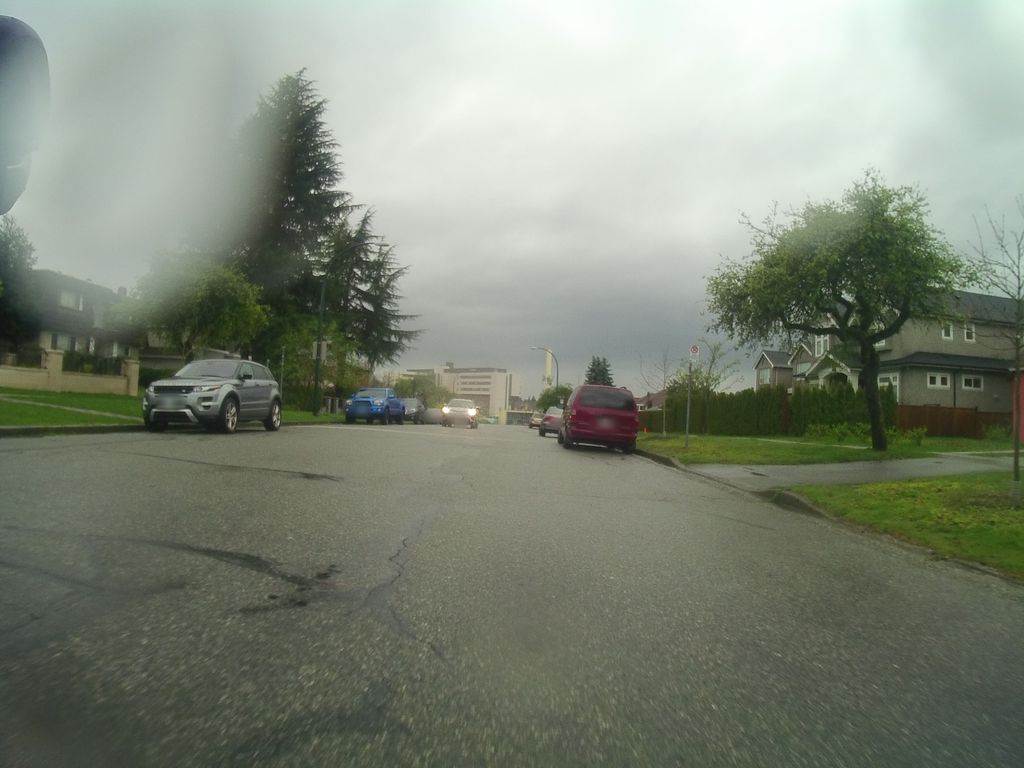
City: vancouver